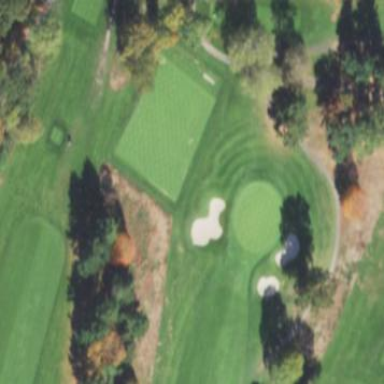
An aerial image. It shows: Grass area designated as golf tee.